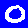
Digit: 0